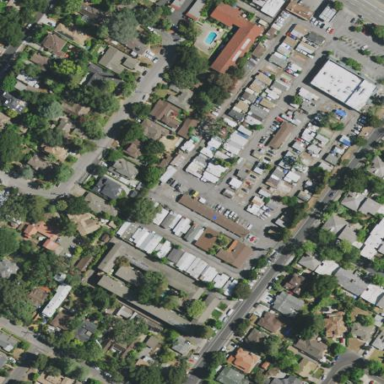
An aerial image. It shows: Mobile residential neighbourhood.